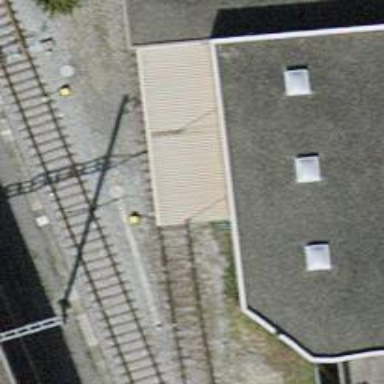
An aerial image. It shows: Single-track spur railway line.